Question: The number of items in one row should be flexible. i.e, I should be able to set it at runtime depending upon the monitor size. The information shall come from database.
Should I use listview? How?

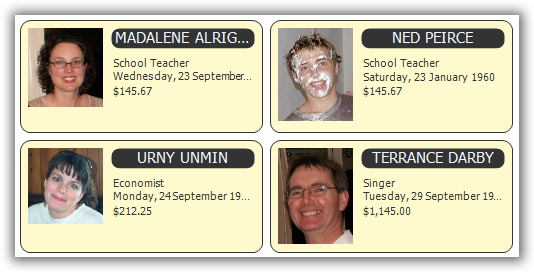
Answer: Well, I'd say that we've got here a:
- -
That custom control has constant Width-Height (note that the textual data has ellipsis "..." - it did not force the item to grow, so the bounds are constant) and consist of:
- - - -
I remember that there was some wrapping panel in Winforms, it was probably <URL>, but if you dont like it, you should be able to find some other implementation on the internet. That's a common thing.
I also think that the "border with rounded corners" does not exist in plain WinForms, but you can easily write your own, see i.e <URL>.
EDIT: if you don't want to handle manually the adding/removing items from the FlowPanel, here's an example of <URL> - but be sure to read the comments. You will have to probalby adapt it a little to draw your item-controls. Actually, that should be quite handy approach.
EDIT2: I don't remember any other way of forcing ListView to display your UserControls, etc. If you really want the ListView, then you will probably have to draw all the items manually. <URL> - they are drawing a tiled list of photos in one example - "just" add to that your custom drawings. But that might be not an easy task actually.
EDIT3: the last thing I'd like to add is that you actually . There are special "hosting controls" that allow you to embed a WPF view inside WinForms windows and WinForms views inside WPF windows. One of them is 'ElementHost' (that's a WinForms control) inside which you can put a WPF control (or whole view). The only requirement is that the actual underlying Windows version and installed .Net frameworks must be new enough to know WPF at all. <URL> which explains the basics and shows how to place a WPF-y list inside WinForms window.